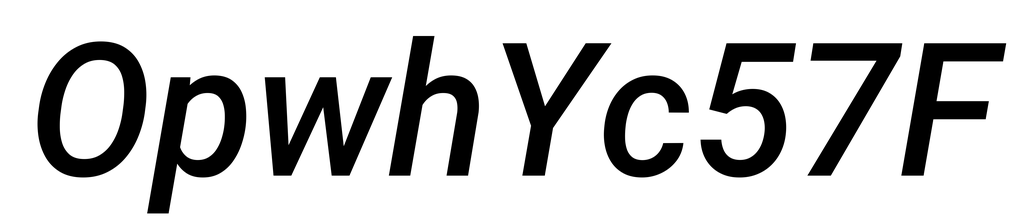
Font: Roboto-Italic_Medium_Italic